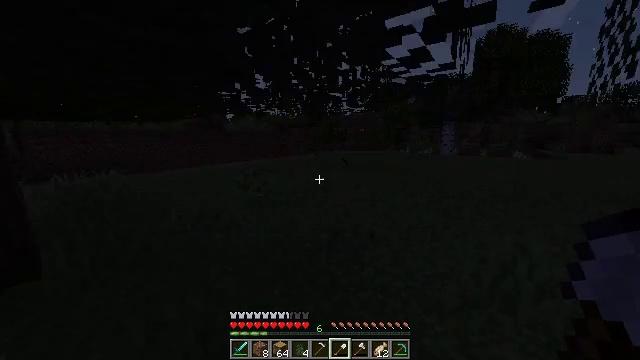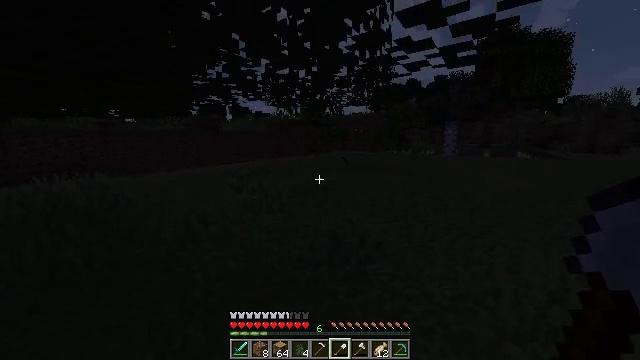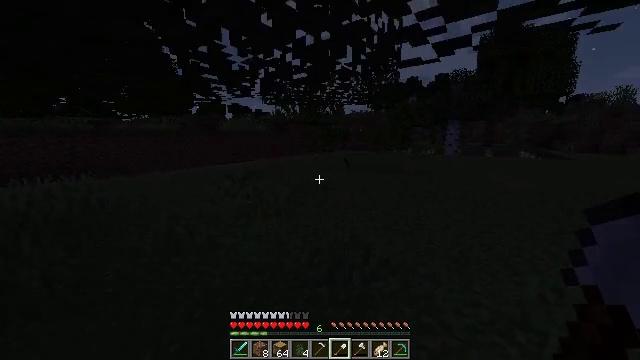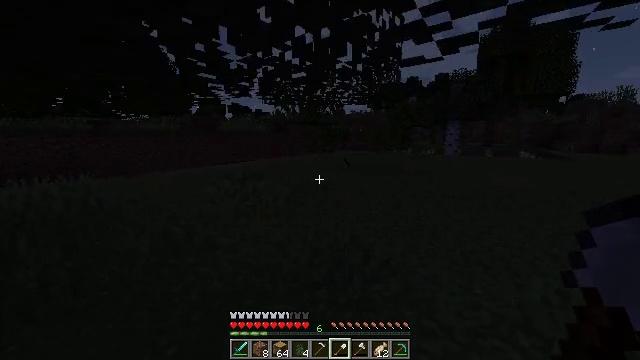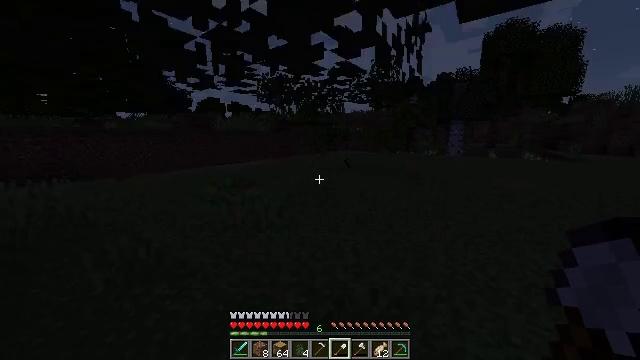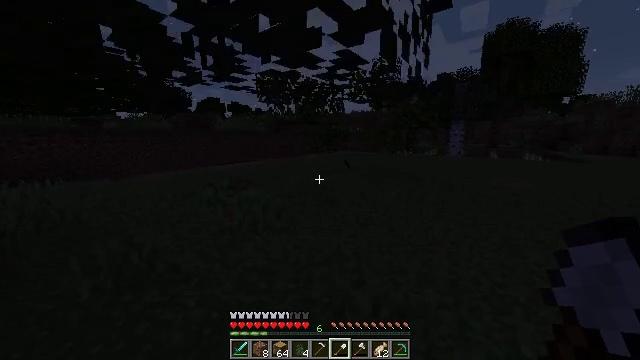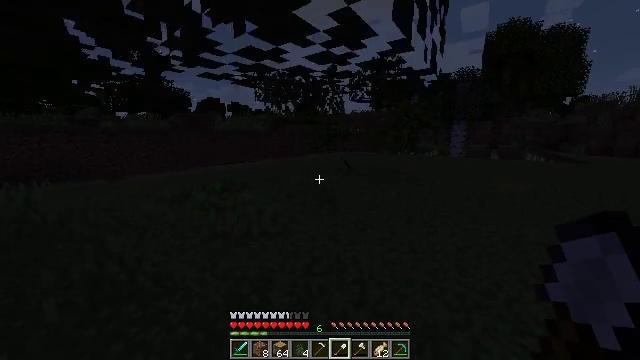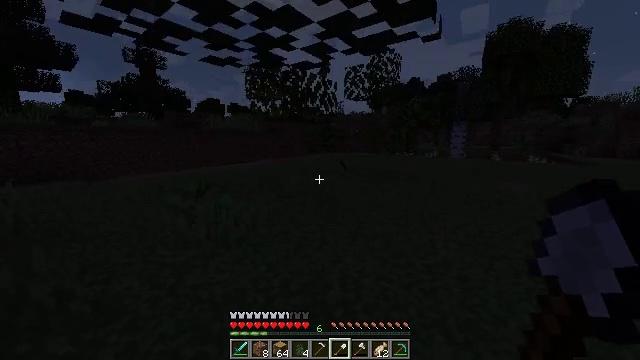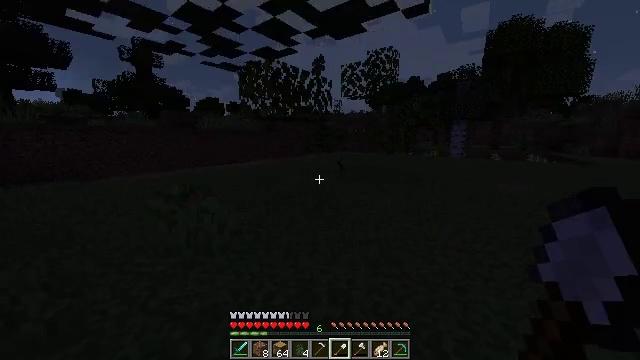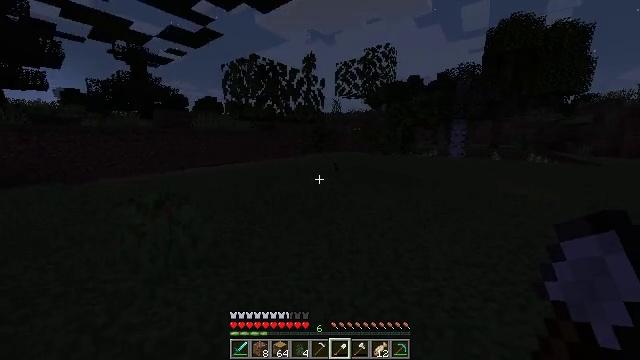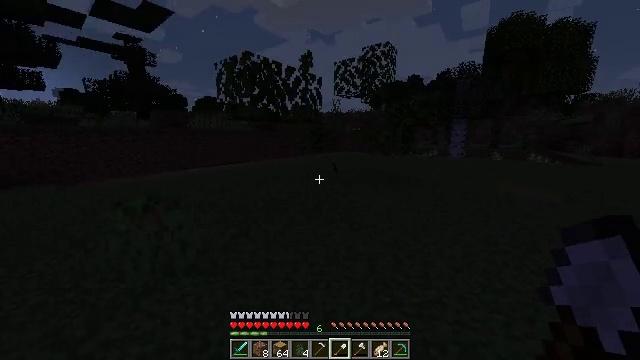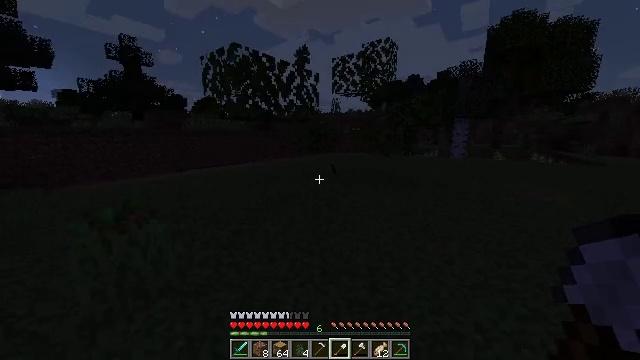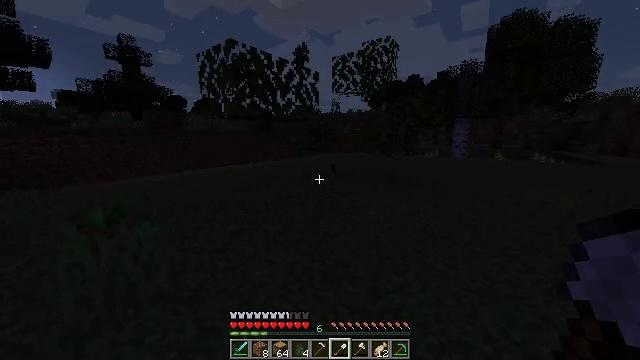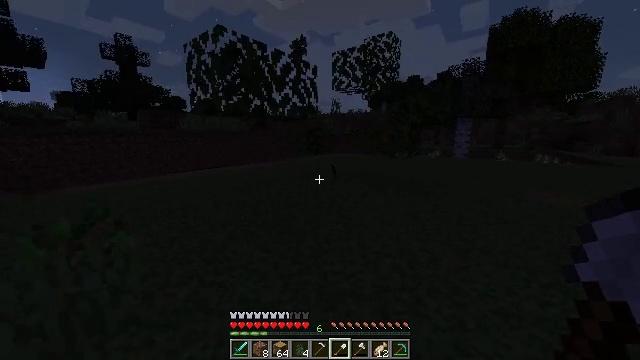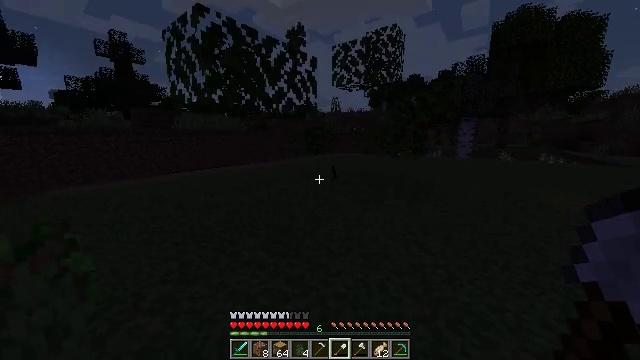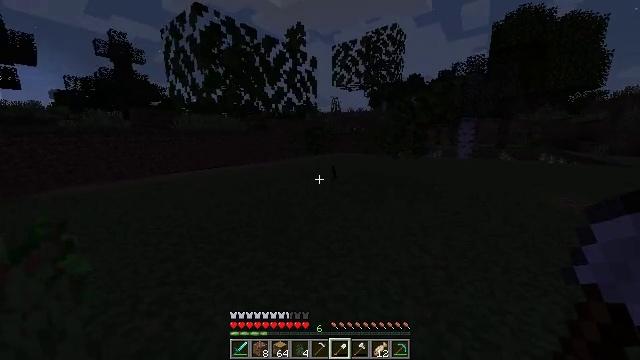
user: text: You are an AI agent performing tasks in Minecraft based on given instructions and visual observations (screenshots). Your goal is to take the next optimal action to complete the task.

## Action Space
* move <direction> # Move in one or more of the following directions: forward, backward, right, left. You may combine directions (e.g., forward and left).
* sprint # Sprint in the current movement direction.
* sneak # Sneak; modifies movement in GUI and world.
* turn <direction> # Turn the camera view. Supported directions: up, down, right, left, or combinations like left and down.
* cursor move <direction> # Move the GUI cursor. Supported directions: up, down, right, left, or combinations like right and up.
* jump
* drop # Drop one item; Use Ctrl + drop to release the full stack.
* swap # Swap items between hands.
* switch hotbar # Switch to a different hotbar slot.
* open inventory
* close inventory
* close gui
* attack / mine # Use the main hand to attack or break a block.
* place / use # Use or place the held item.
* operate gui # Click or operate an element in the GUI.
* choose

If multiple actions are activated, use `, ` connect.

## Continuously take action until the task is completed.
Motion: motion action
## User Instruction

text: Gather the birch sapling from the ground.
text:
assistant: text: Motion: move forward
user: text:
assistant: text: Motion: move forward
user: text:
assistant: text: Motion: move forward
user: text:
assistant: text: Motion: move forward
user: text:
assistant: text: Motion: move forward
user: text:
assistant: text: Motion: move forward and move right
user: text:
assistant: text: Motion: move forward and move right
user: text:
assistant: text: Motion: move forward and move right
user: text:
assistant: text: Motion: move forward and move right
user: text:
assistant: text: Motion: move forward
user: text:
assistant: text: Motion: move forward
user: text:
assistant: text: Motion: move forward
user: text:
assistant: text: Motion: move forward
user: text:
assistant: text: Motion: move forward
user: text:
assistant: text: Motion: move forward
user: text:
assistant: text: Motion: move forward
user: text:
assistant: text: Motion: move forward
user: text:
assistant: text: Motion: move forward
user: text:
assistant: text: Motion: move forward
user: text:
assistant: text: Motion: move forward
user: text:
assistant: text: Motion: move forward
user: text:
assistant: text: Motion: move forward
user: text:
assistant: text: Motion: move forward
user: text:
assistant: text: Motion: move forward
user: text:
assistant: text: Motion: move forward
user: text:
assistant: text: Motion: move forward
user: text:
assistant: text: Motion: move forward
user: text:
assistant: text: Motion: move forward
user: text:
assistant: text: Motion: move forward
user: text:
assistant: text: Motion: move forward